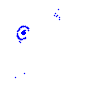
Particle: proton